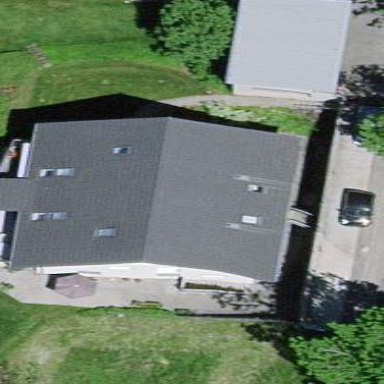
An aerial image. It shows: Residential building.